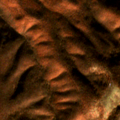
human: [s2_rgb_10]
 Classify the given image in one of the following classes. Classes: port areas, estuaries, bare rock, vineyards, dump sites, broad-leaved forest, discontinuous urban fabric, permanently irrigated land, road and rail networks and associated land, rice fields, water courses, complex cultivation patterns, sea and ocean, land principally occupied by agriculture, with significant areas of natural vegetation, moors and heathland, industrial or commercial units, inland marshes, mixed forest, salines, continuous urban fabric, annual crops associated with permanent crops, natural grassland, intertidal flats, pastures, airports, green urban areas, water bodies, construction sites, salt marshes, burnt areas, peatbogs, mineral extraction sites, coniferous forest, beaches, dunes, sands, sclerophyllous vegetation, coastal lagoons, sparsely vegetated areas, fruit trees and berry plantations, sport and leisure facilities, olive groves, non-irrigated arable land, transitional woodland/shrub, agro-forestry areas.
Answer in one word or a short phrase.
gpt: pastures, broad-leaved forest